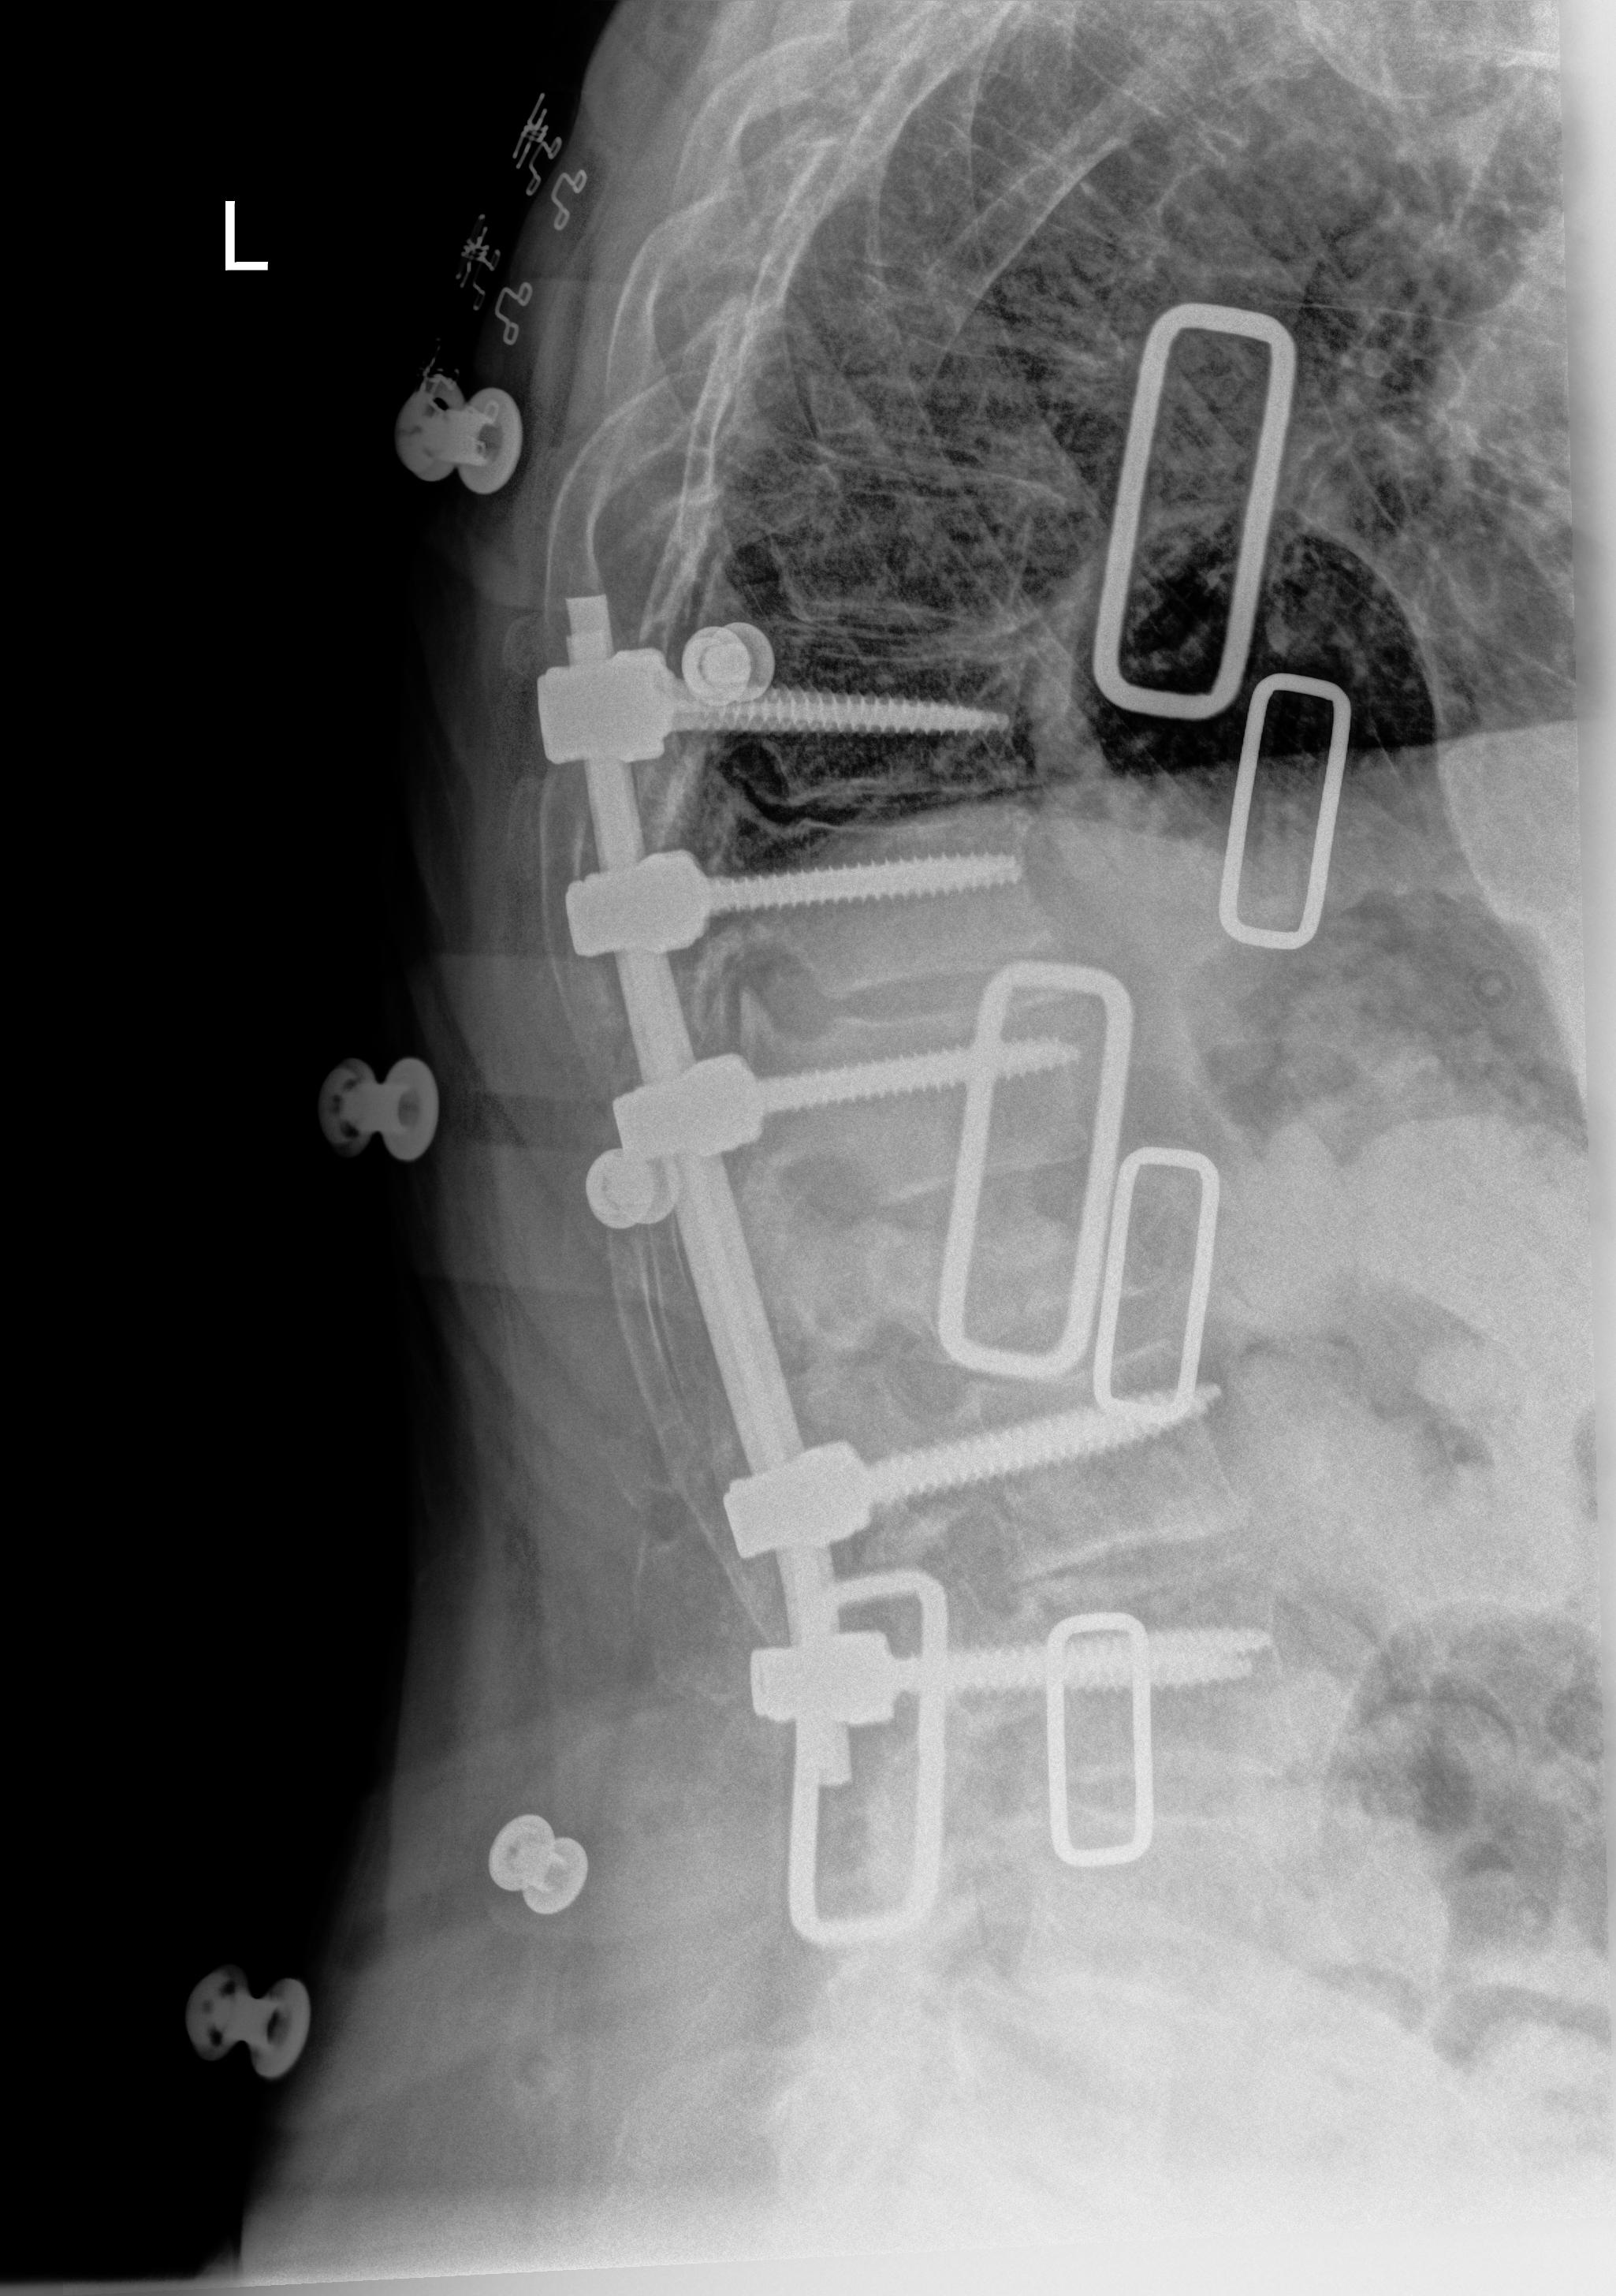
View: LATERAL
Implant manufacturer: Styker everest (K2M)